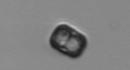
Label: Thalassiosira